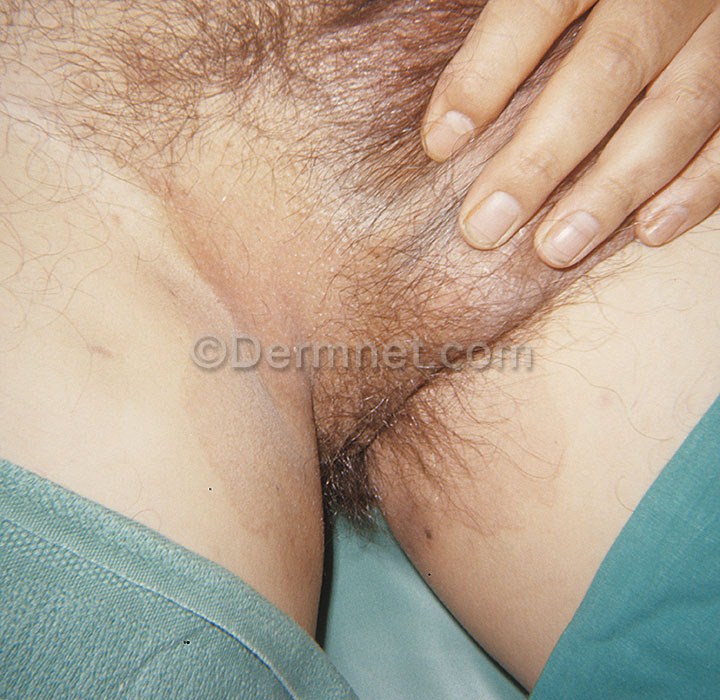
Disease: Tinea Ringworm Candidiasis and other Fungal Infections